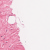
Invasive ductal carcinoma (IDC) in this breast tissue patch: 0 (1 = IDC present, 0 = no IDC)